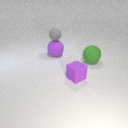
large purple rubber sphere behind small purple rubber cube